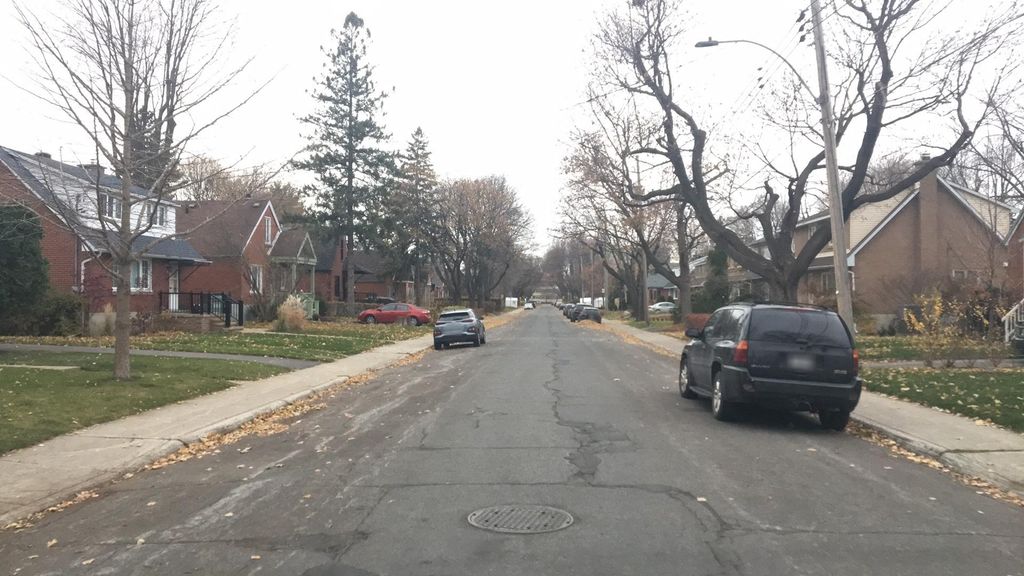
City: montreal